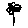
Label: flower